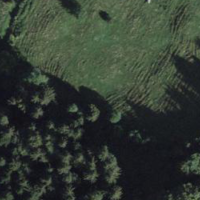
EUNIS habitat code: 43
Species observed at this site:
Juglans regia